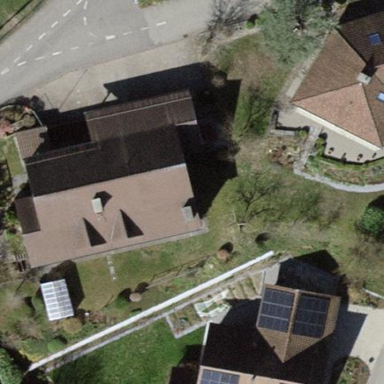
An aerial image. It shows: Detached building.